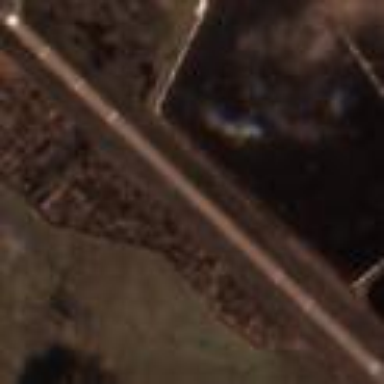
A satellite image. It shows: Asphalt runway at the airport area.